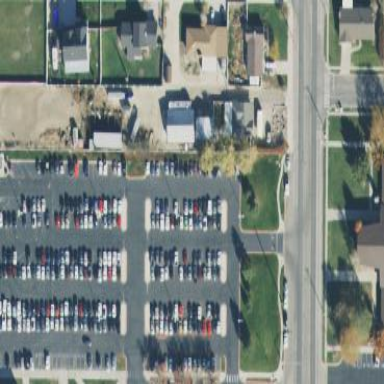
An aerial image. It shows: Parking area with surface.